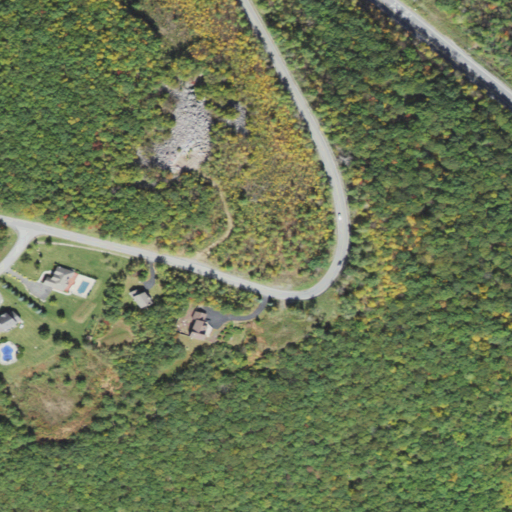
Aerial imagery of mountain in Pennsylvania named Pohopco Mountains containing deciduous forest, open development, shrub, low intensity development, and grassland